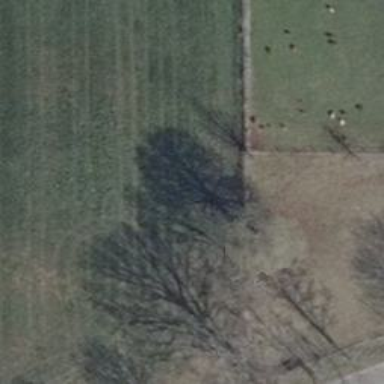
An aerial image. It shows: Row of trees in natural setting.